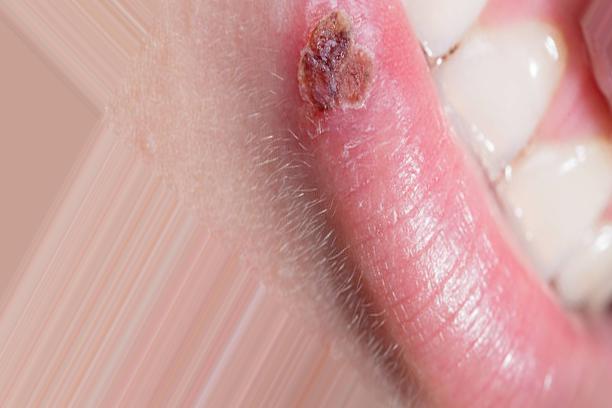
Condition: Mouth Ulcer